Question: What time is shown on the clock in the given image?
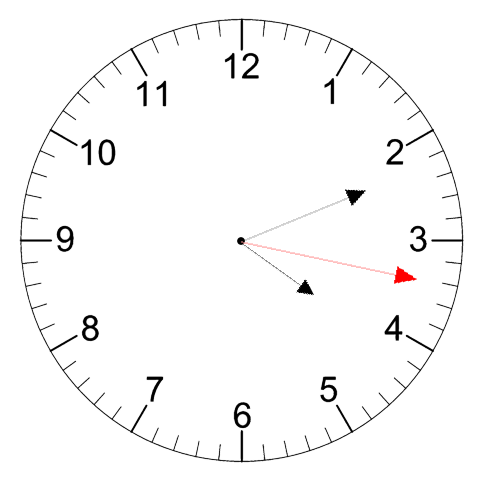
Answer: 04:11:17